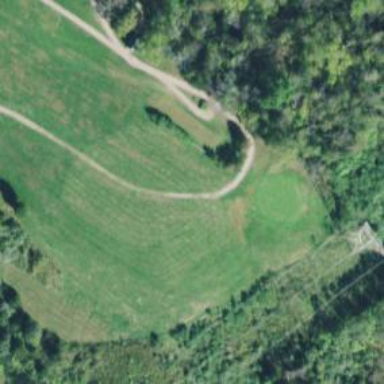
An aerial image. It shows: Path for both roads and golfers.